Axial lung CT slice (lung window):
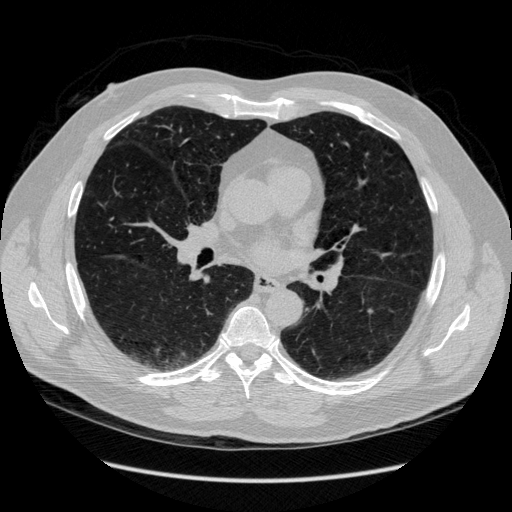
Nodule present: no